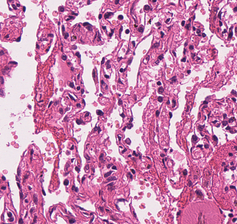
Tumor epithelial tissue: no
Tumor-associated stroma tissue: no
Normal tissue: yes